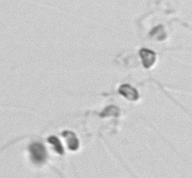
Label: Chaetoceros_socialis